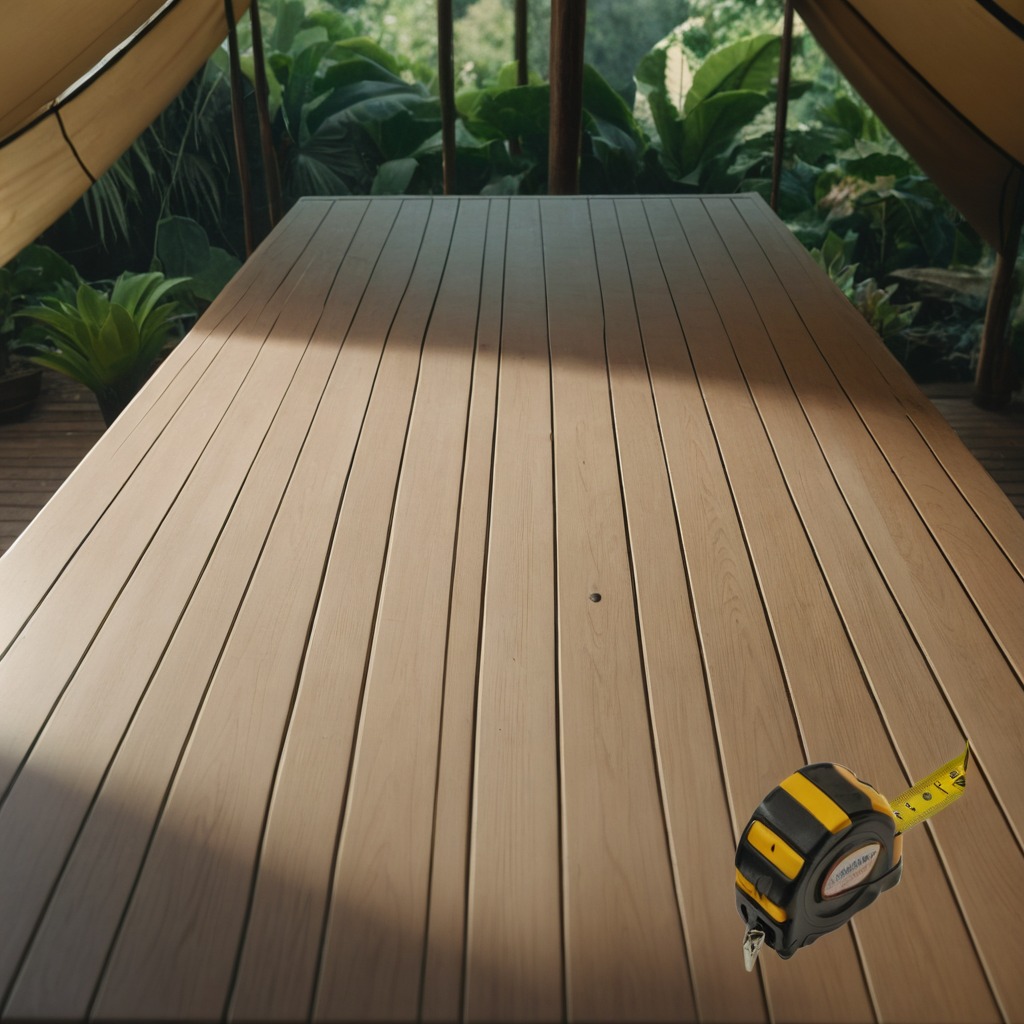
A measuring tape is lying on the wooden table inside a jungle field workshop tent.